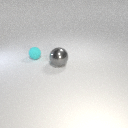
large gray metal sphere in front of small cyan rubber sphere